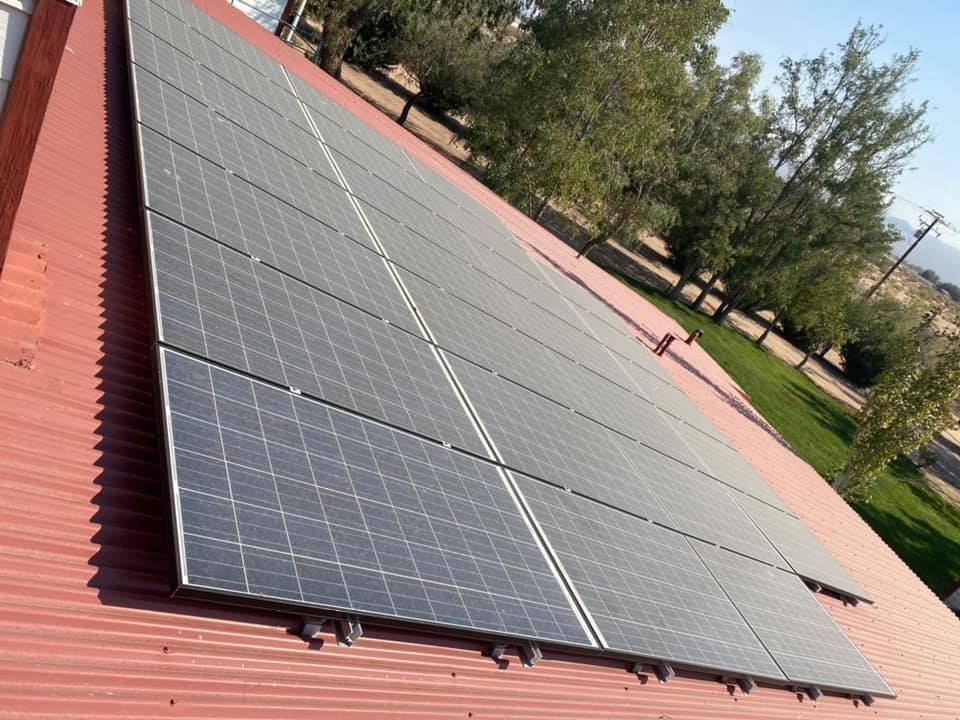
Label: Dusty